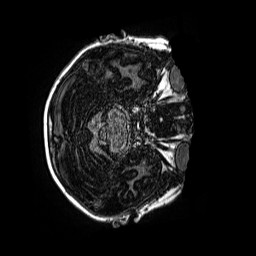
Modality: MP2RAGE
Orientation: axial
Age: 9
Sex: male
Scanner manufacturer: siemens
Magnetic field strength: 3 T
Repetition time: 4 s
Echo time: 0.00299 s